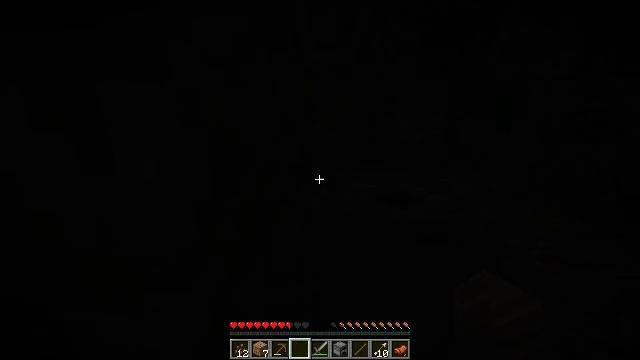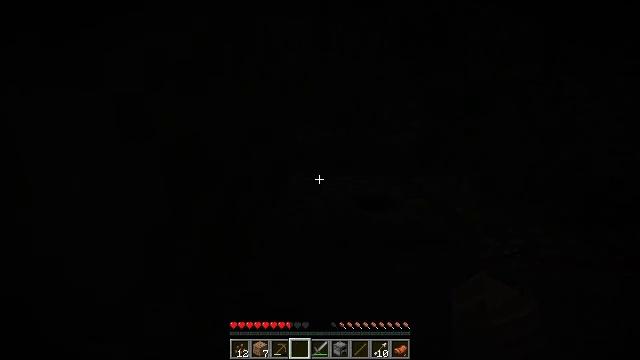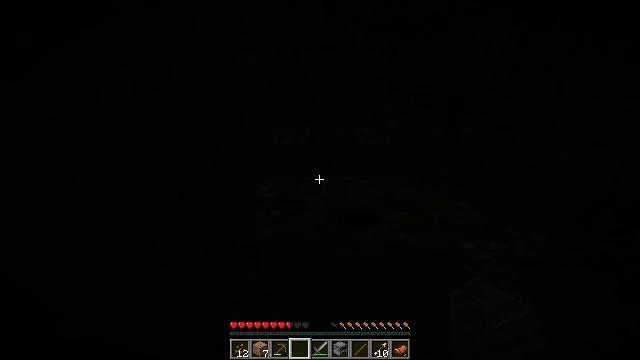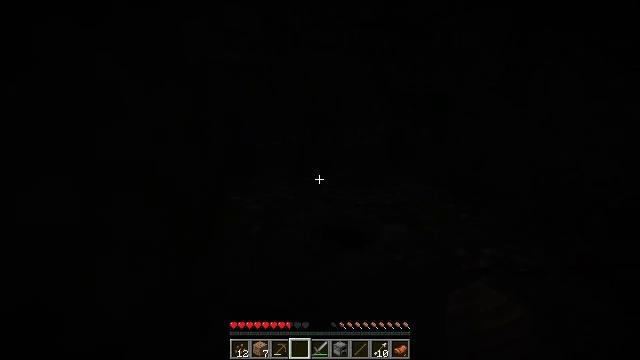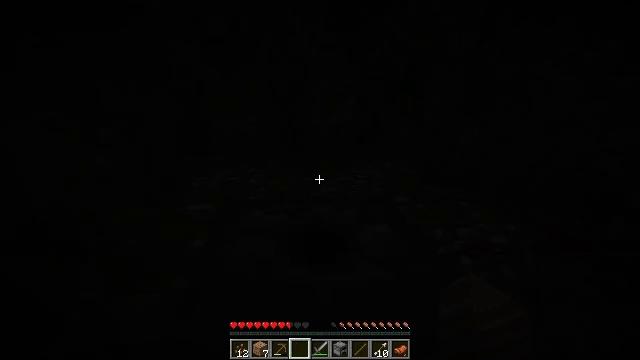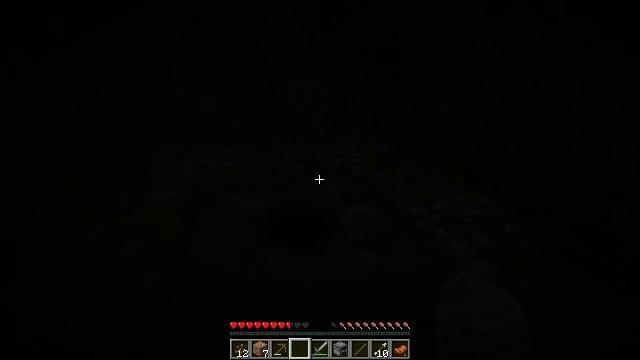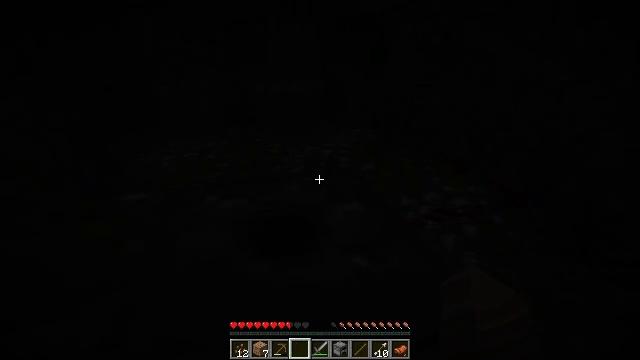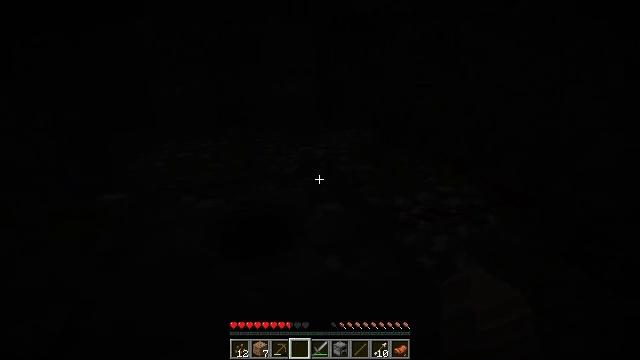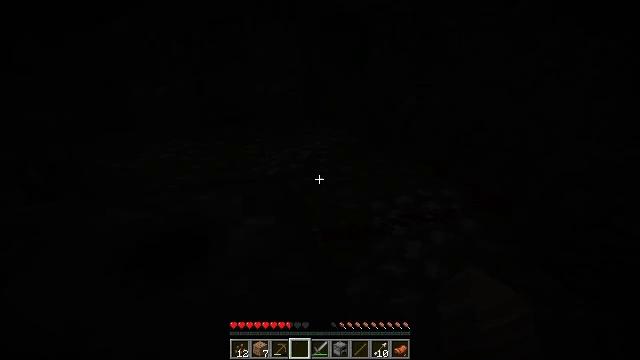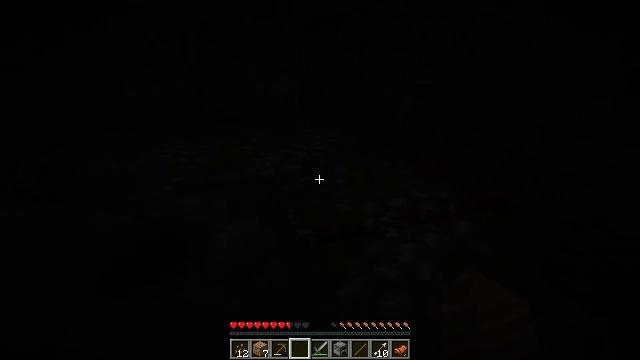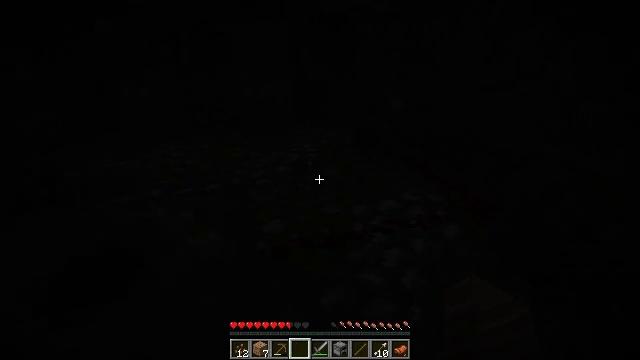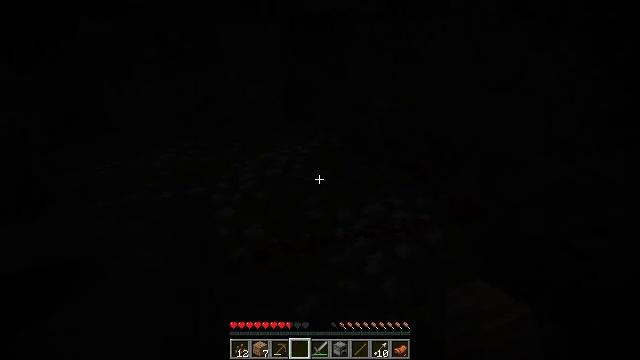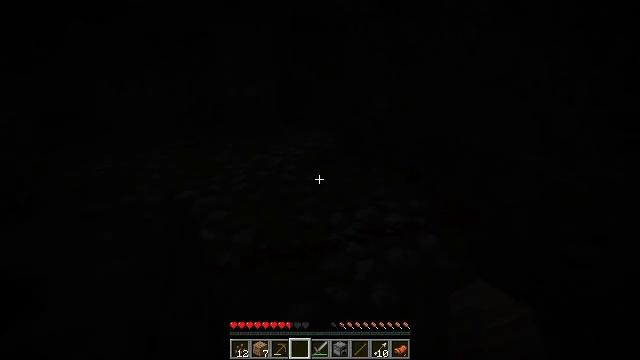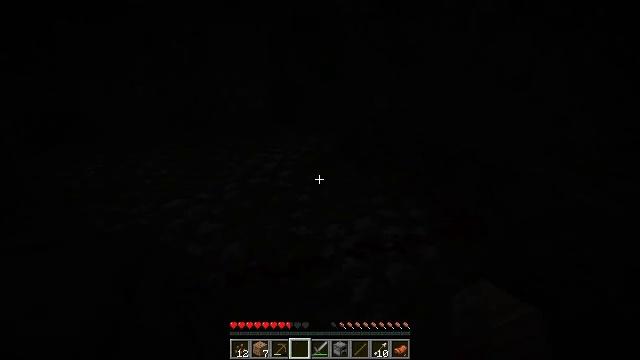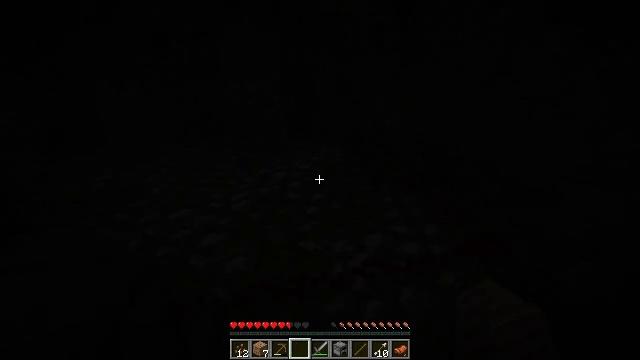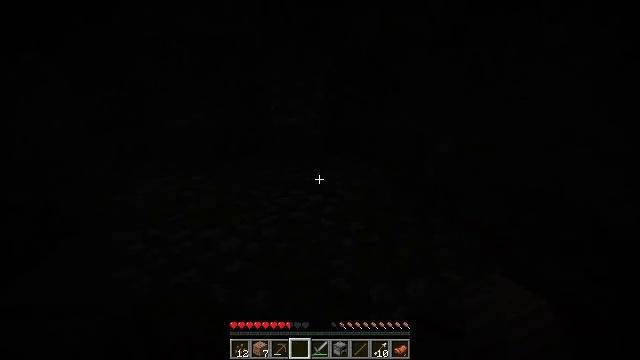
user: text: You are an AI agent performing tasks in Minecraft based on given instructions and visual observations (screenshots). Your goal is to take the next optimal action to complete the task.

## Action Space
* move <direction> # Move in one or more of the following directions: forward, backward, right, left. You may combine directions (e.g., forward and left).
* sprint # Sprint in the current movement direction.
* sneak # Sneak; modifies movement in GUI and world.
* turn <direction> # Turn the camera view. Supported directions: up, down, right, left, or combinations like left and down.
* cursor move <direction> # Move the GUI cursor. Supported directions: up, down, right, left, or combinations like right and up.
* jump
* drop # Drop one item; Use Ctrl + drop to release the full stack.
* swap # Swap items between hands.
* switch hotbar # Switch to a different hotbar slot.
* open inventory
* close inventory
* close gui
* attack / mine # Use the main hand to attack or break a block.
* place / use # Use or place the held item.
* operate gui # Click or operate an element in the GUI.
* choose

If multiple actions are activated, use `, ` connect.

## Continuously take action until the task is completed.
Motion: motion action
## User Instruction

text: Mine block lever.
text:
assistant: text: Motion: move forward, turn right
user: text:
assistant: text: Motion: move forward, turn right
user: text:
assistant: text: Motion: move forward, turn right
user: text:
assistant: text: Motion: move forward, turn right and down
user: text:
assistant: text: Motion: move forward, turn right and down
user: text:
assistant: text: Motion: move forward and move right, turn right and down
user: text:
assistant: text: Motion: move forward and move right
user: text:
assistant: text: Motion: move forward and move right
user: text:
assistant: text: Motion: move forward and move right
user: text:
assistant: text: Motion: move forward and move right
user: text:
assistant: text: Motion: move forward
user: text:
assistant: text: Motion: move forward
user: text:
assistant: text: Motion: move forward
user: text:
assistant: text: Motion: move forward, turn left and up
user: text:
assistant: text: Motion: move forward, turn left and up
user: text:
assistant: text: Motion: move forward, turn left
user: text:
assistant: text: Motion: move forward
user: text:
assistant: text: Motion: move forward
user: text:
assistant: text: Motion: move forward, turn left and up
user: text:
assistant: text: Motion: move forward, turn left and down
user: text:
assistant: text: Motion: move forward, turn left
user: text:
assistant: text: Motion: move forward, turn left
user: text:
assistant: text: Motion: move forward, turn left
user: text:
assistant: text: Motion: move forward, turn left
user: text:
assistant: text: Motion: turn left and down
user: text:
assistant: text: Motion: turn left and down
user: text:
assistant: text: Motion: turn left and down
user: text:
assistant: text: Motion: turn left
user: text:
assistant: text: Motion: turn left
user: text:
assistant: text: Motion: no_op